Question: I'm developing a chart without legend or axis. In this chart I'm also drawing via the 2d context and the underlayCallback option.
The Problem I can not resolve is a mysterious white space on the right side of the chart (about 5px).

I modified a jsFiddle to represent the Problem:
<URL>
Dygraph Constructor for removing the legend and the axis:
'''
legend: 'never',
axes: {
x: {drawGrid: true, drawAxis: false},
y: {drawGrid: true, drawAxis: false}
},
'''
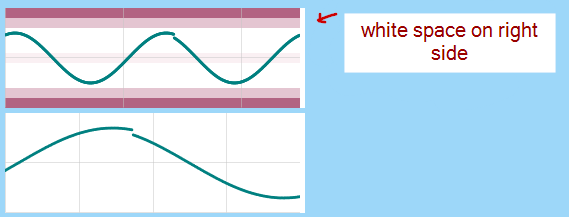
Answer: Check out the <URL> option. Your estimate of "about" 5px looks to be spot-on!
> Number of pixels to leave blank at the right edge of the
Dygraph. This makes it easier to highlight the right-most data point.Type: integerDefault: 5